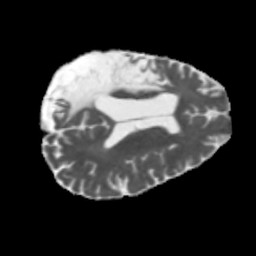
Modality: MD
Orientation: axial
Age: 43
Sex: male
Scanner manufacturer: siemens
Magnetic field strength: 3 T
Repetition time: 5.47 s
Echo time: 0.0854 s